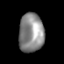
Tissue: prostate
Cell type: B cells
Senescence score: 0.7227
Nuclear area (px): 958
Mean DAPI intensity: 137.561